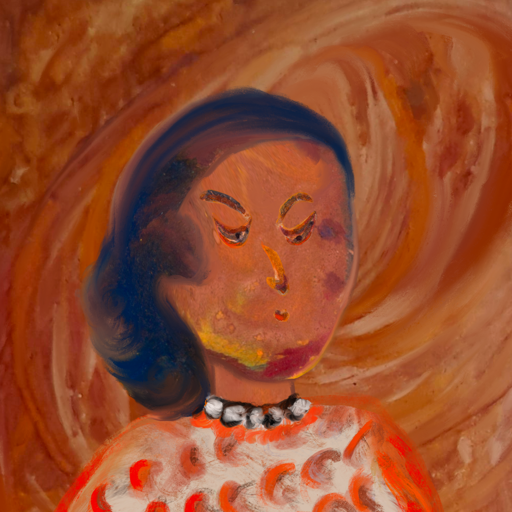
Background: Pious_Lady, Head And Neck Side: Mother_And_Son_Son, Face Side: Hypocrite, Bust: Rupkatha, Hair Side: Mother_And_Son_Son, Head Accessory: Blank, Second Necklace: Blank, Necklace: An_Impression, Baby: Blank